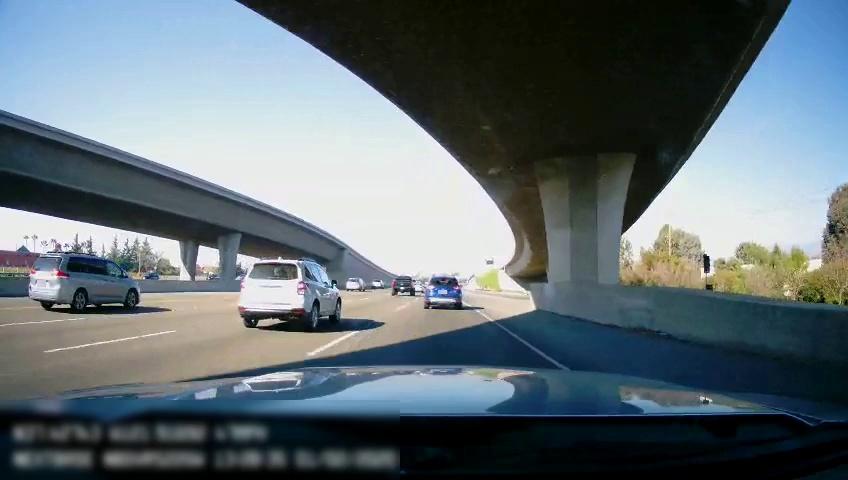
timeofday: Day
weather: Sunny
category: Vehicles | SUV
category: Vehicles | Car
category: Drivable Space
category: Vehicles | Car
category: Vehicles | SUV
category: Vehicles | SUV
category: Vehicles | Truck
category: Vehicles | SUV
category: Vehicles | Van
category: Vehicles | SUV
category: Lanes | Current Lane
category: Lanes | Current Lane
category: Lanes | Alternate Lane
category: Lanes | Alternate Lane
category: Lanes | Alternate Lane
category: Traffic | Lights